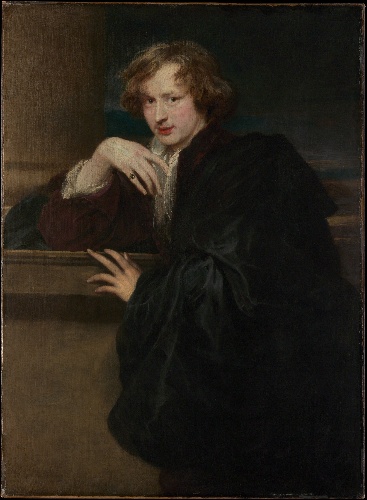
Title: Self-Portrait
Artist: Anthony van Dyck
Artist bio: Flemish, Antwerp 1599–1641 London
Date: ca. 1620–21
Object type: Painting
Classification: Paintings
Medium: Oil on canvas
Dimensions: 47 1/8 x 34 5/8 in. (119.7 x 87.9 cm)
Department: European Paintings
Credit line: The Jules Bache Collection, 1949
Accession year: 1949
Repository: Metropolitan Museum of Art, New York, NY
Tags: Men|Self-portraits